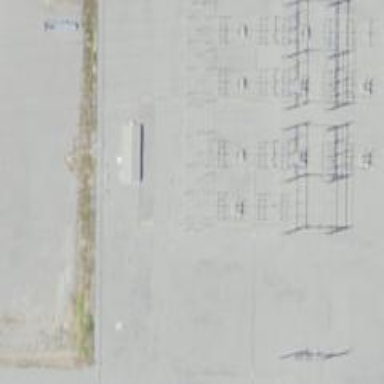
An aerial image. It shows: Switch used for power control.